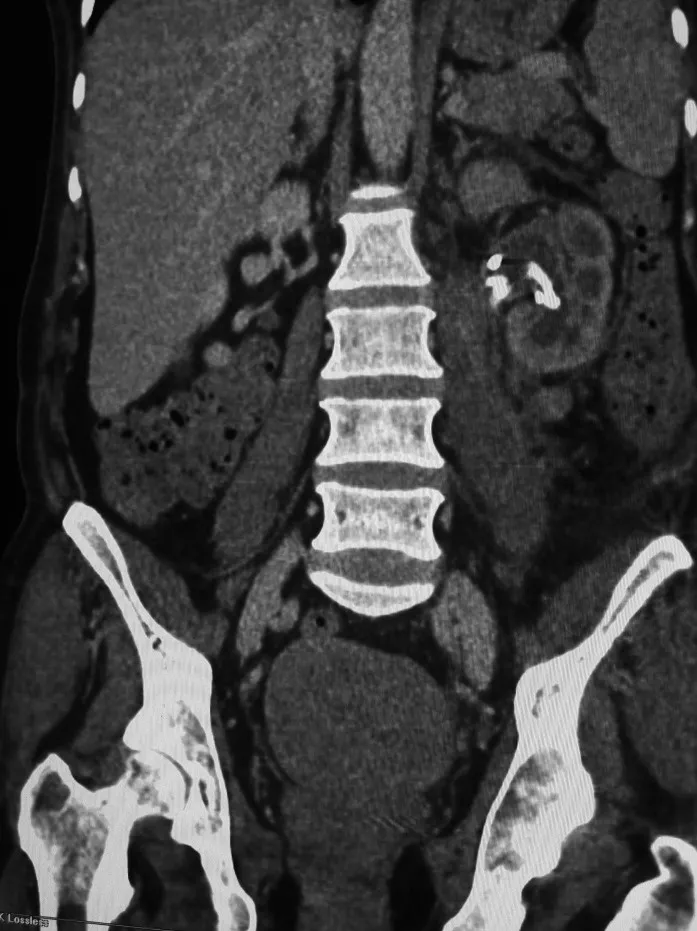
CT of the abdomen 4 days after surgical debridement, showing significant reduction of the collection with a Double-J stent in the left renal pelvis.
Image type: radiology (ct)